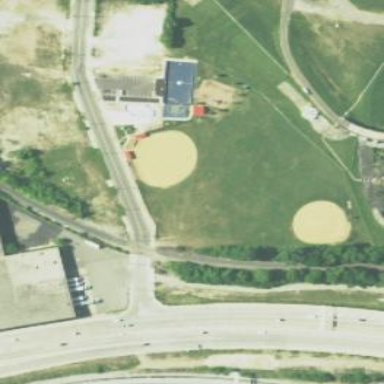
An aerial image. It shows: Outfield covered in grass for baseball game.